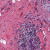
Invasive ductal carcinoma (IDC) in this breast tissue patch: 0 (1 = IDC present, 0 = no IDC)